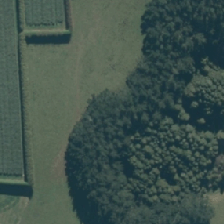
Land cover: indigenous_forest